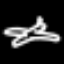
Label: airplane